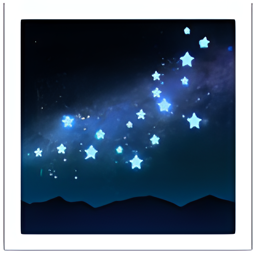
Name: milky way
Emoji: 🌌
Group: Travel & Places
Sub-group: sky & weather